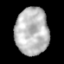
Tissue: lung
Cell type: Myeloid cells
Senescence score: 0.2368
Nuclear area (px): 1544
Mean DAPI intensity: 184.81